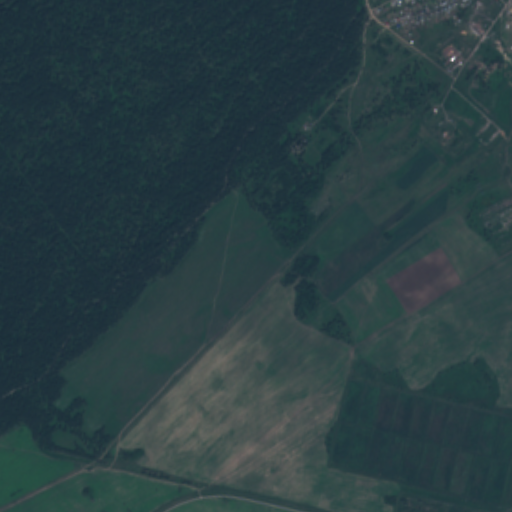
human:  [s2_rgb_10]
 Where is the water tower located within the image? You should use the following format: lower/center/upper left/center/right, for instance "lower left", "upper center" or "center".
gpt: The water tower is located in the upper center of the image.
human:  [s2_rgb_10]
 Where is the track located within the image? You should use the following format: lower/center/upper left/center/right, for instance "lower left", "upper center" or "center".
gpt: There is no track in the image.